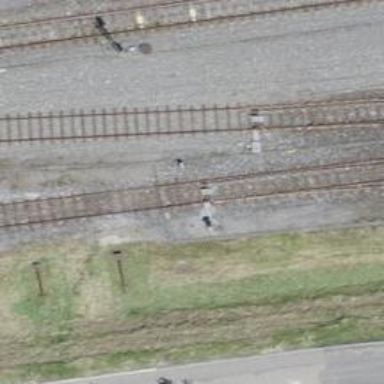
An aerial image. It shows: Railway yard with electrified tracks and single track.